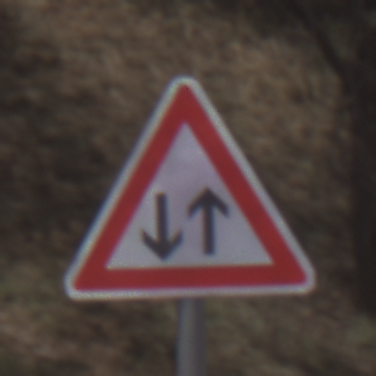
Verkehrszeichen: Gegenverkehr
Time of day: Midday
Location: Outdoor (RoadRail)
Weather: Clear
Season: NotSpecified
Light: Natural